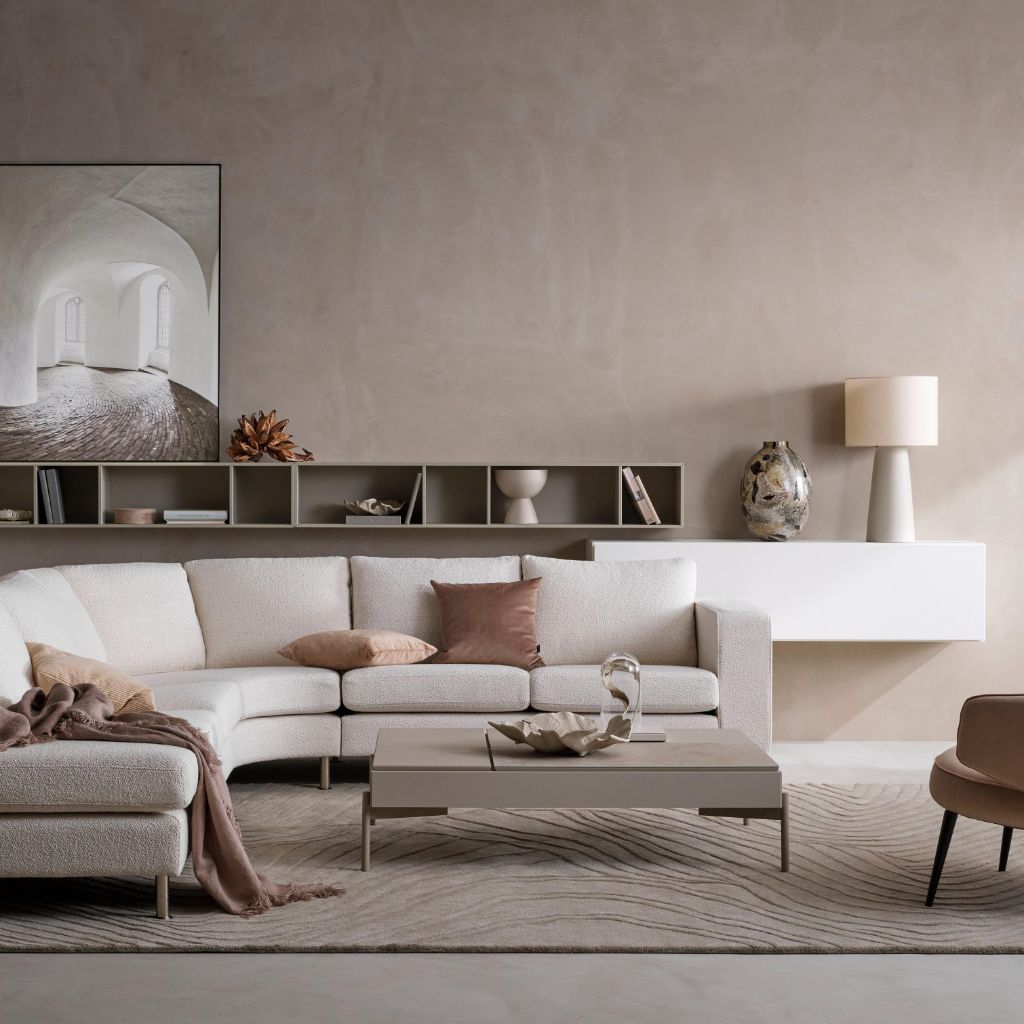
fabric sectional sofa, living room, beige plaster wallpaper, with solid pattern, modern, beige carpet flooring, with wave pattern